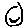
Label: smiley face